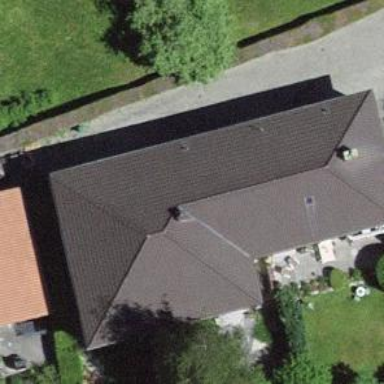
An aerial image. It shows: Residential building.